Question: I have the following dataset:
'''
cond <- gl(15,1,labels=c("a1","a2","a3","a4","a5","b1","b2","b3","b4","b5","c1","c2","c3","c4","c5"))
pos <-c(rep("a",5),rep("b",5),rep("c",5))
mean <- c(3.202634, 3.819009, 3.287785, 4.531127, 3.093865, 3.360535, 4.084791, 3.886960, 3.297692, 4.281323, 2.418745, 3.759699, 3.553860, 4.812989, 1.606597)
hd <- c(TRUE, FALSE, TRUE, FALSE, TRUE, TRUE, FALSE, FALSE, TRUE, FALSE, TRUE, FALSE, TRUE, FALSE, TRUE)
df <- data.frame(cond,pos,mean,hd)
'''
...and generated this plot
'''
library(ggplot2)
b <- ggplot(df, aes(x=cond, y = mean, fill=pos)) + labs(x = "X", y="Y", fill=NULL)
c <- b + geom_bar(stat = "identity", position="dodge") + theme(text = element_text(size=18), axis.text.x = element_text(colour="black", size = 14)) + scale_fill_brewer(palette="Set1")
my_theme <- theme_update(panel.grid.major = element_line(colour = "grey90"), panel.grid.minor = element_blank(), panel.background = element_blank(), axis.ticks = element_blank(), legend.position = "none")
'''

Now I would like to adjust the colors according to the 'hd' column of the dataframe such that every column of the barplot gets a slightly darker shade of the respective color (e.g. dark red instead of red) if 'hd=="TRUE"'.
How can I achieve that?
And an additional question: How can I increase the distance between the 'labs' X and Y and the plot/the axes?
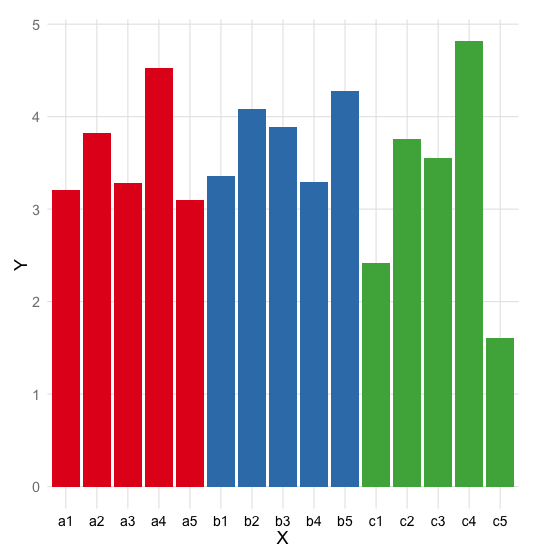
Answer: You can use function 'interaction()' inside 'aes()' to provide fill= values as combination of 'hd' and 'pos'. And then with 'scale_fill_manual()' provide colors.
'''
ggplot(df, aes(x=cond, y = mean, fill=interaction(hd,pos))) +
labs(x = "X", y="Y", fill=NULL)+
geom_bar(stat = "identity", position="dodge") +
scale_fill_manual(values=c("red","darkred","blue","darkblue","green","darkgreen"))
'''
To change position of axis title, inside function 'theme()' use 'axis.title=' for both or 'axis.title.x/axis.title.y' for separately x/y axis titles and then 'vjust='. Values form 0 and lower will put titles lower. To ensure that there will be place for the labels you can increase plot margins with 'plot.margin=' (you have to add 'library(grid)' to use function unit).
'''
library(grid)
your.plot + theme(plot.margin=unit(c(0.5,0.5,2,2),"cm"))+
theme(axis.title=element_text(vjust=0))
'''